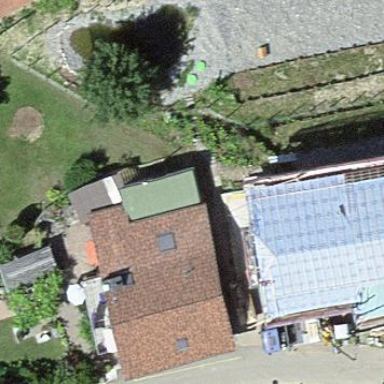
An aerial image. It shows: Simple house.